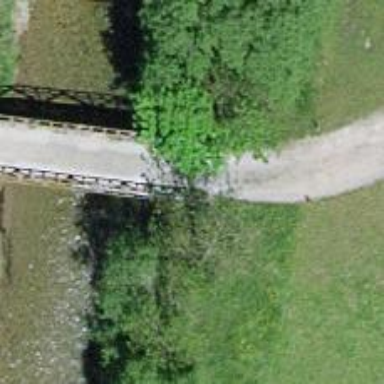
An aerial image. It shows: Asphalt track on bridge with grade2 tracktype.